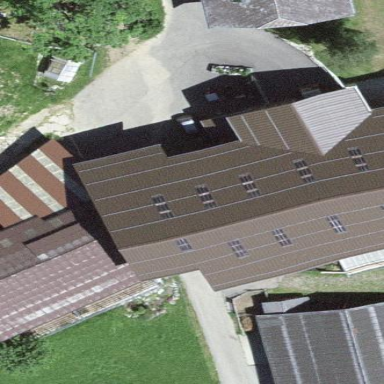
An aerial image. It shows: Rural barn.